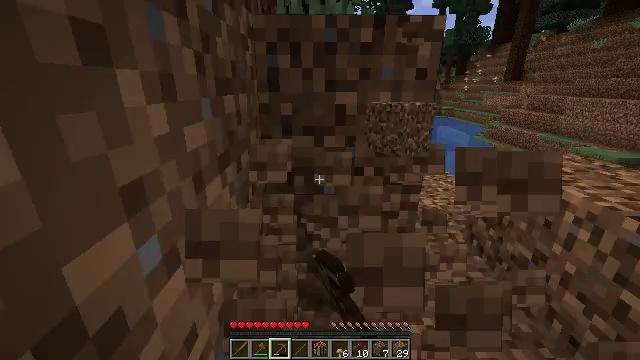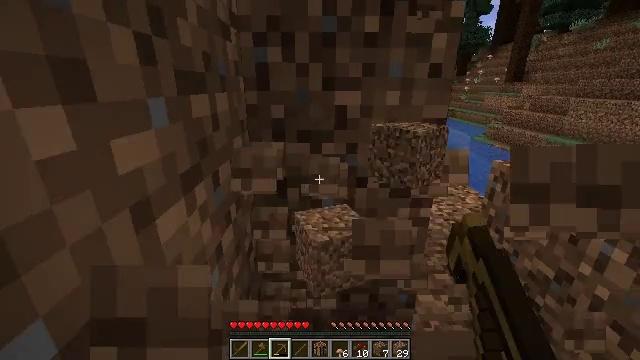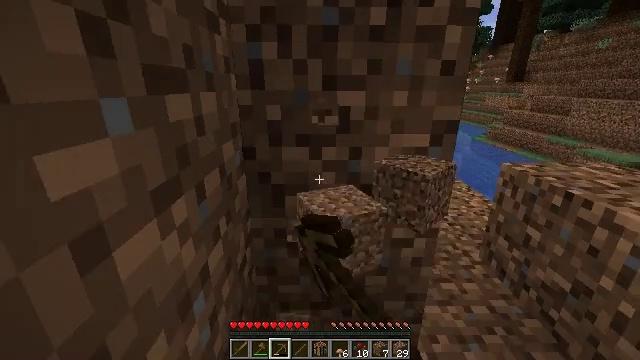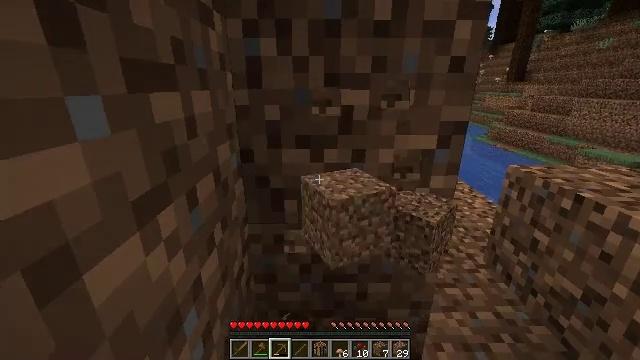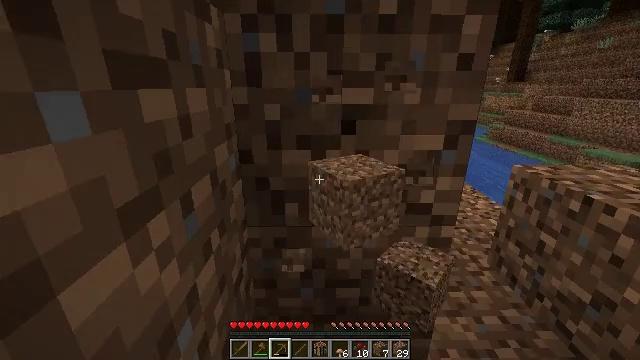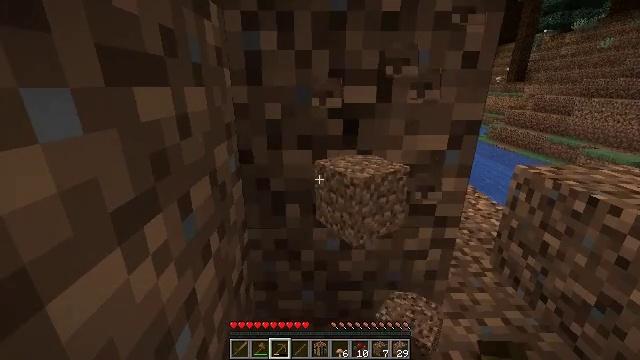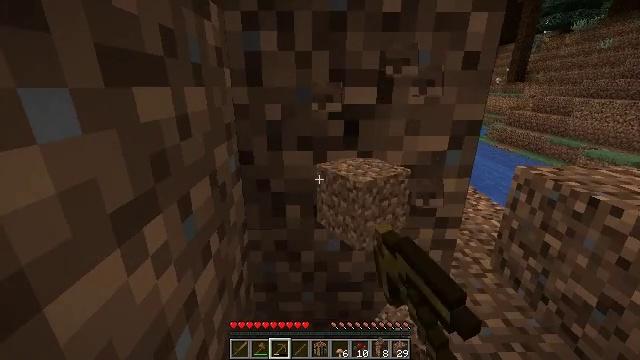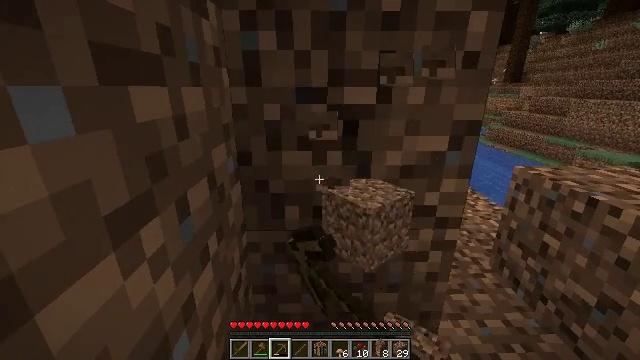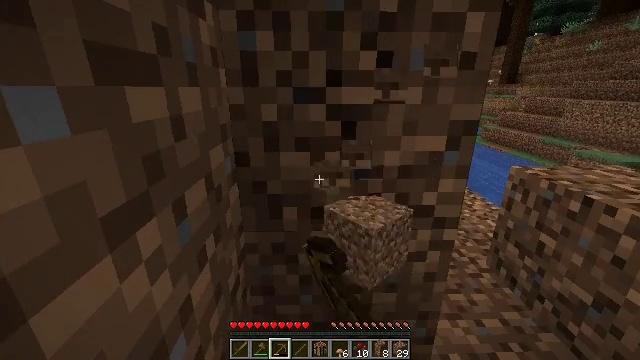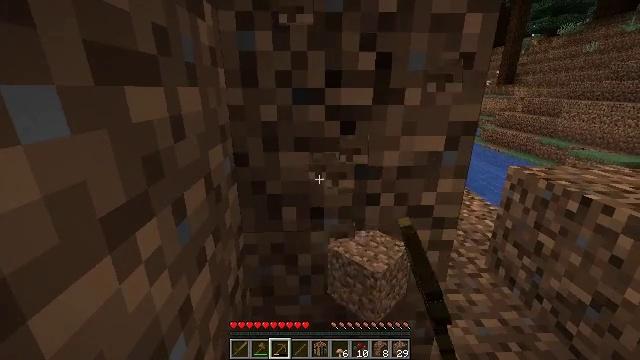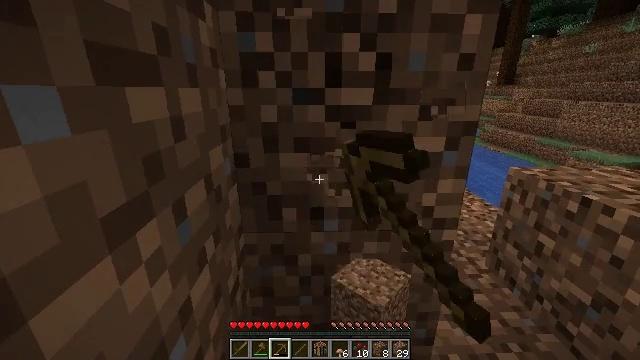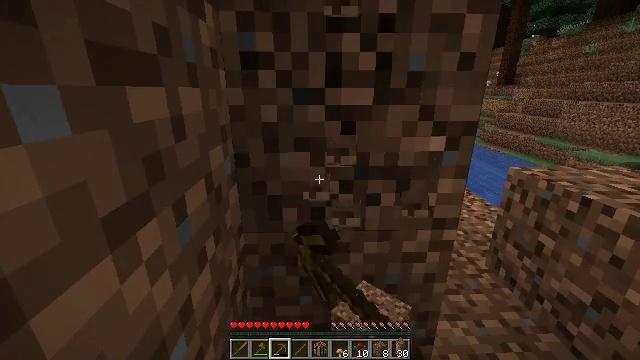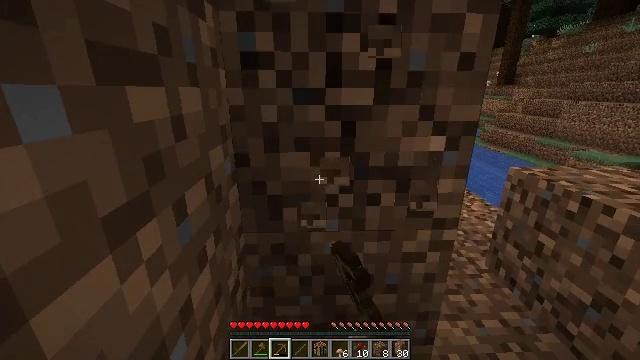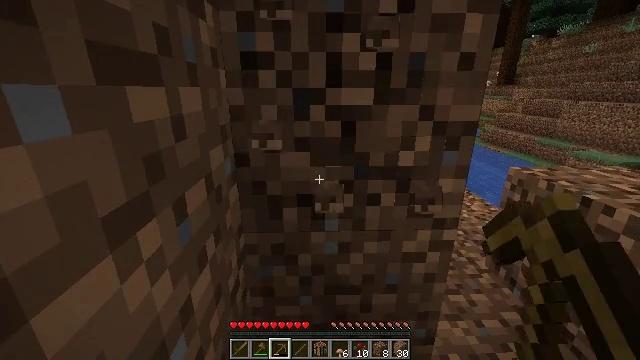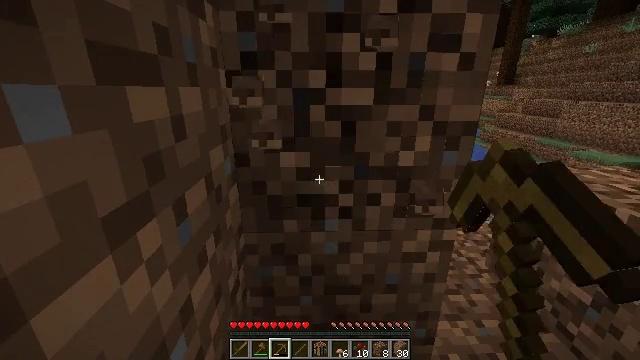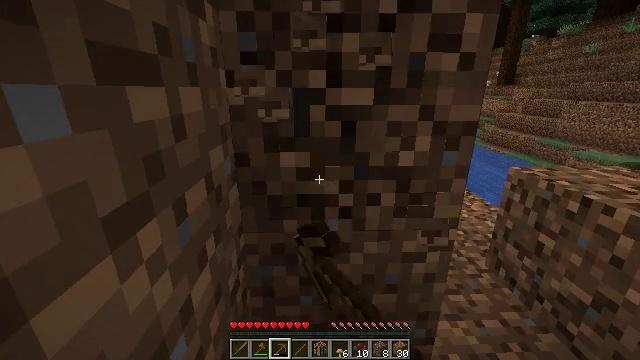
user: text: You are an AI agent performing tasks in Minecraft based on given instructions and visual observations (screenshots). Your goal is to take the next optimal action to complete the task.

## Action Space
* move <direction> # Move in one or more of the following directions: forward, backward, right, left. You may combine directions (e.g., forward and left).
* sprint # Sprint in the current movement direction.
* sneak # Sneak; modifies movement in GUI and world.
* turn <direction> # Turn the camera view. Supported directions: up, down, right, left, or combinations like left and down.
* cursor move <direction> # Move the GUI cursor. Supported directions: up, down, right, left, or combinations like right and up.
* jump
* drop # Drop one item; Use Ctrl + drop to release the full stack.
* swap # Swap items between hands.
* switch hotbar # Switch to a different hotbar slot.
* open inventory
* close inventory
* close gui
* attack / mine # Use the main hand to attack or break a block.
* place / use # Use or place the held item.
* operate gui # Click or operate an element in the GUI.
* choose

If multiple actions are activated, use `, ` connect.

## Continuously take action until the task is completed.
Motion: motion action
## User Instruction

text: Break the coarse dirt block.
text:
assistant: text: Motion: move forward, attack / mine
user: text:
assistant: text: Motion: attack / mine
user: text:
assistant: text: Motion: attack / mine
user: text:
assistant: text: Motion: attack / mine
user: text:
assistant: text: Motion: attack / mine
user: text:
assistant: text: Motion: attack / mine
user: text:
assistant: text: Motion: attack / mine
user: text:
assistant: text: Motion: attack / mine
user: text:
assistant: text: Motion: attack / mine
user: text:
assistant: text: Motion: attack / mine
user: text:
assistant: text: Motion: attack / mine
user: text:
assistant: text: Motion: attack / mine
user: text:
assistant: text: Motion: attack / mine
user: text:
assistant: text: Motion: attack / mine
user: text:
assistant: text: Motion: attack / mine
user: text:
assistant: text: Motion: attack / mine
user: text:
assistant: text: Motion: attack / mine
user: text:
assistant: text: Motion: turn right and down, attack / mine
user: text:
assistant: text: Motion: turn down, attack / mine
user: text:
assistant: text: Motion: turn down, attack / mine
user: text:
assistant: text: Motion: attack / mine
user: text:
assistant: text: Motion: attack / mine